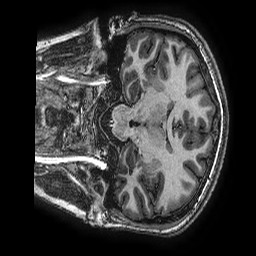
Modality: T1w
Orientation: coronal
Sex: female
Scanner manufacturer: ge
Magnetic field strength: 3 T
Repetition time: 0.00766 s
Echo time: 0.003476 s